Aerial crown-view tile of a tropical tree (Barro Colorado Island, Panama), acquired 20250317:
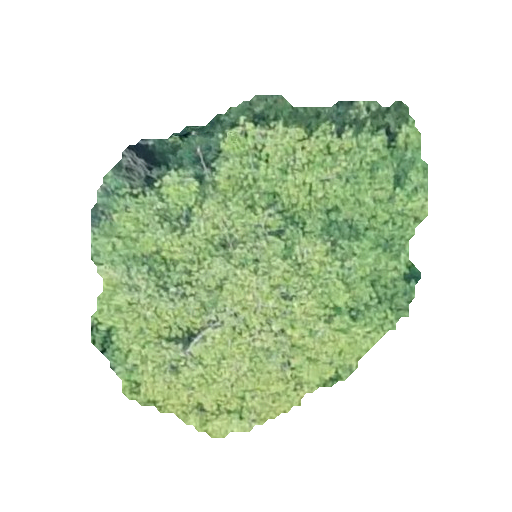
Species: Virola surinamensis
GBIF accepted scientific name: Virola surinamensis
Crown area: 129.735 m²